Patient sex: M
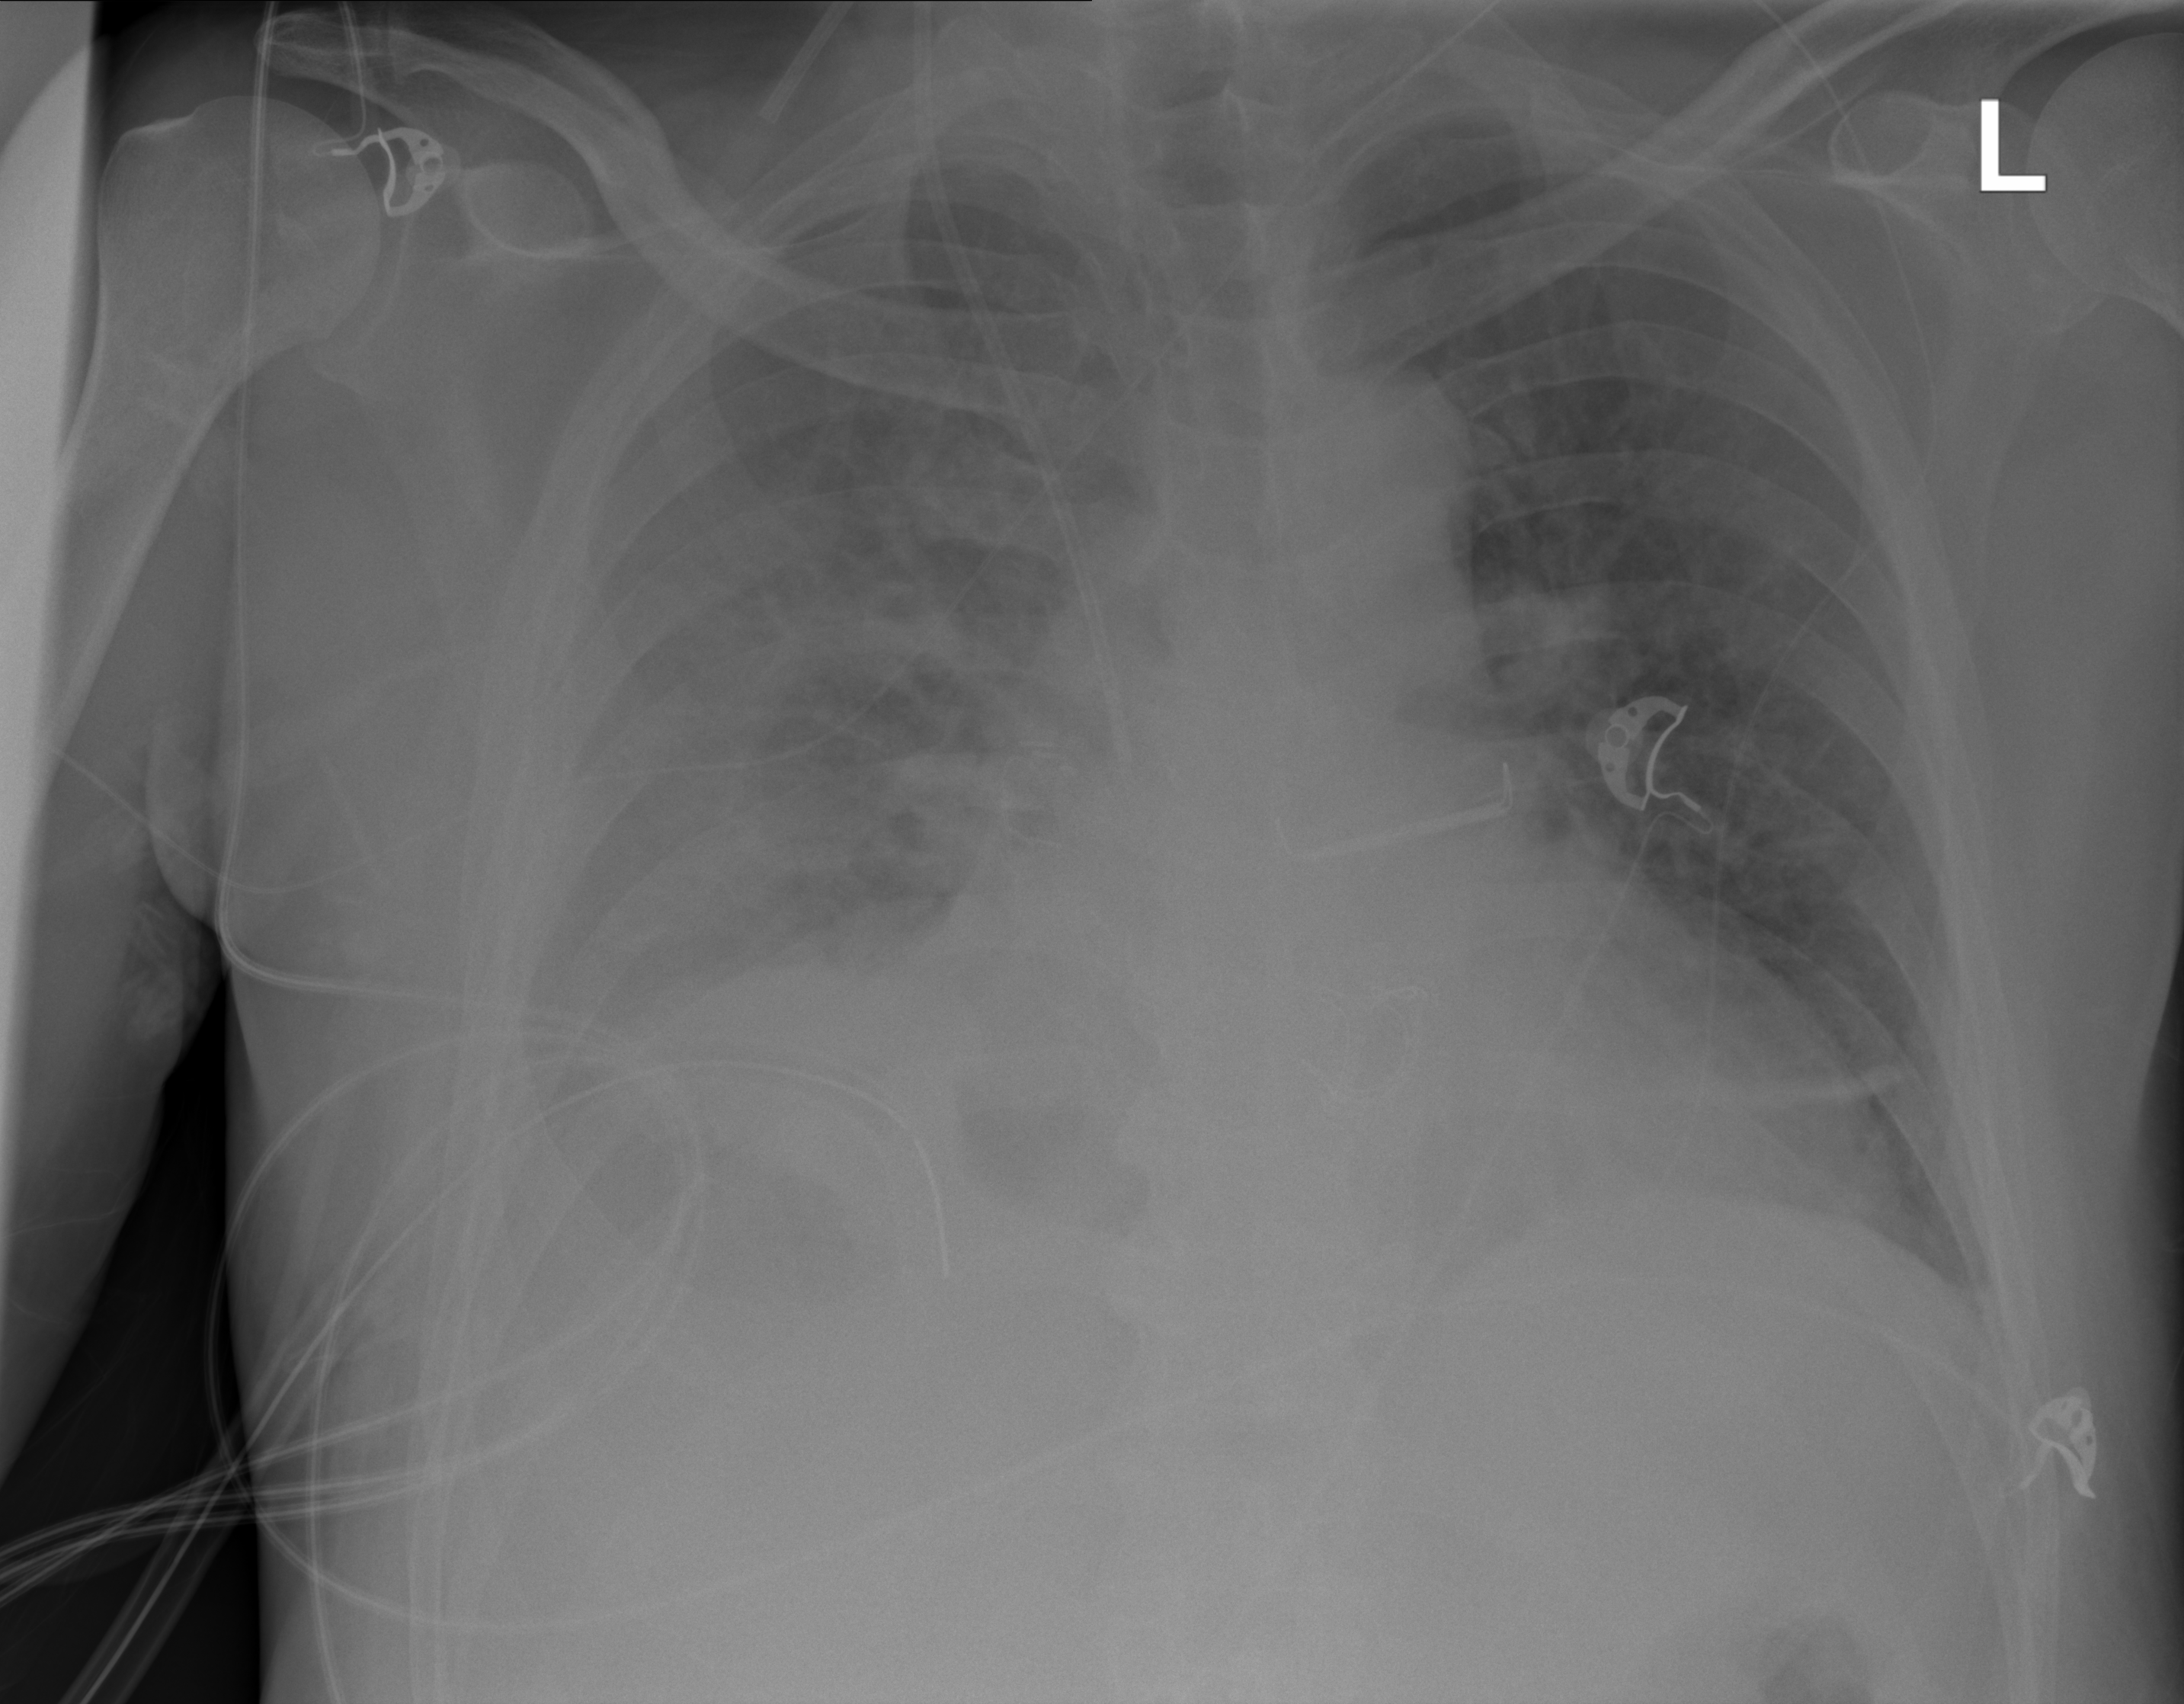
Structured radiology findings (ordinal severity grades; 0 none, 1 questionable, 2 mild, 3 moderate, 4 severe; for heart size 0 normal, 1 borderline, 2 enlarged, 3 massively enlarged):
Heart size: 2
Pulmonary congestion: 2
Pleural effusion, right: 2
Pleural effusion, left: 2
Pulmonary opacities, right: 2
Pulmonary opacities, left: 0
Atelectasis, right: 3
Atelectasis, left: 2